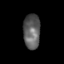
Tissue: skin
Cell type: Epithelial cells
Senescence score: 0.1816
Nuclear area (px): 574
Mean DAPI intensity: 94.735